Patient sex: M
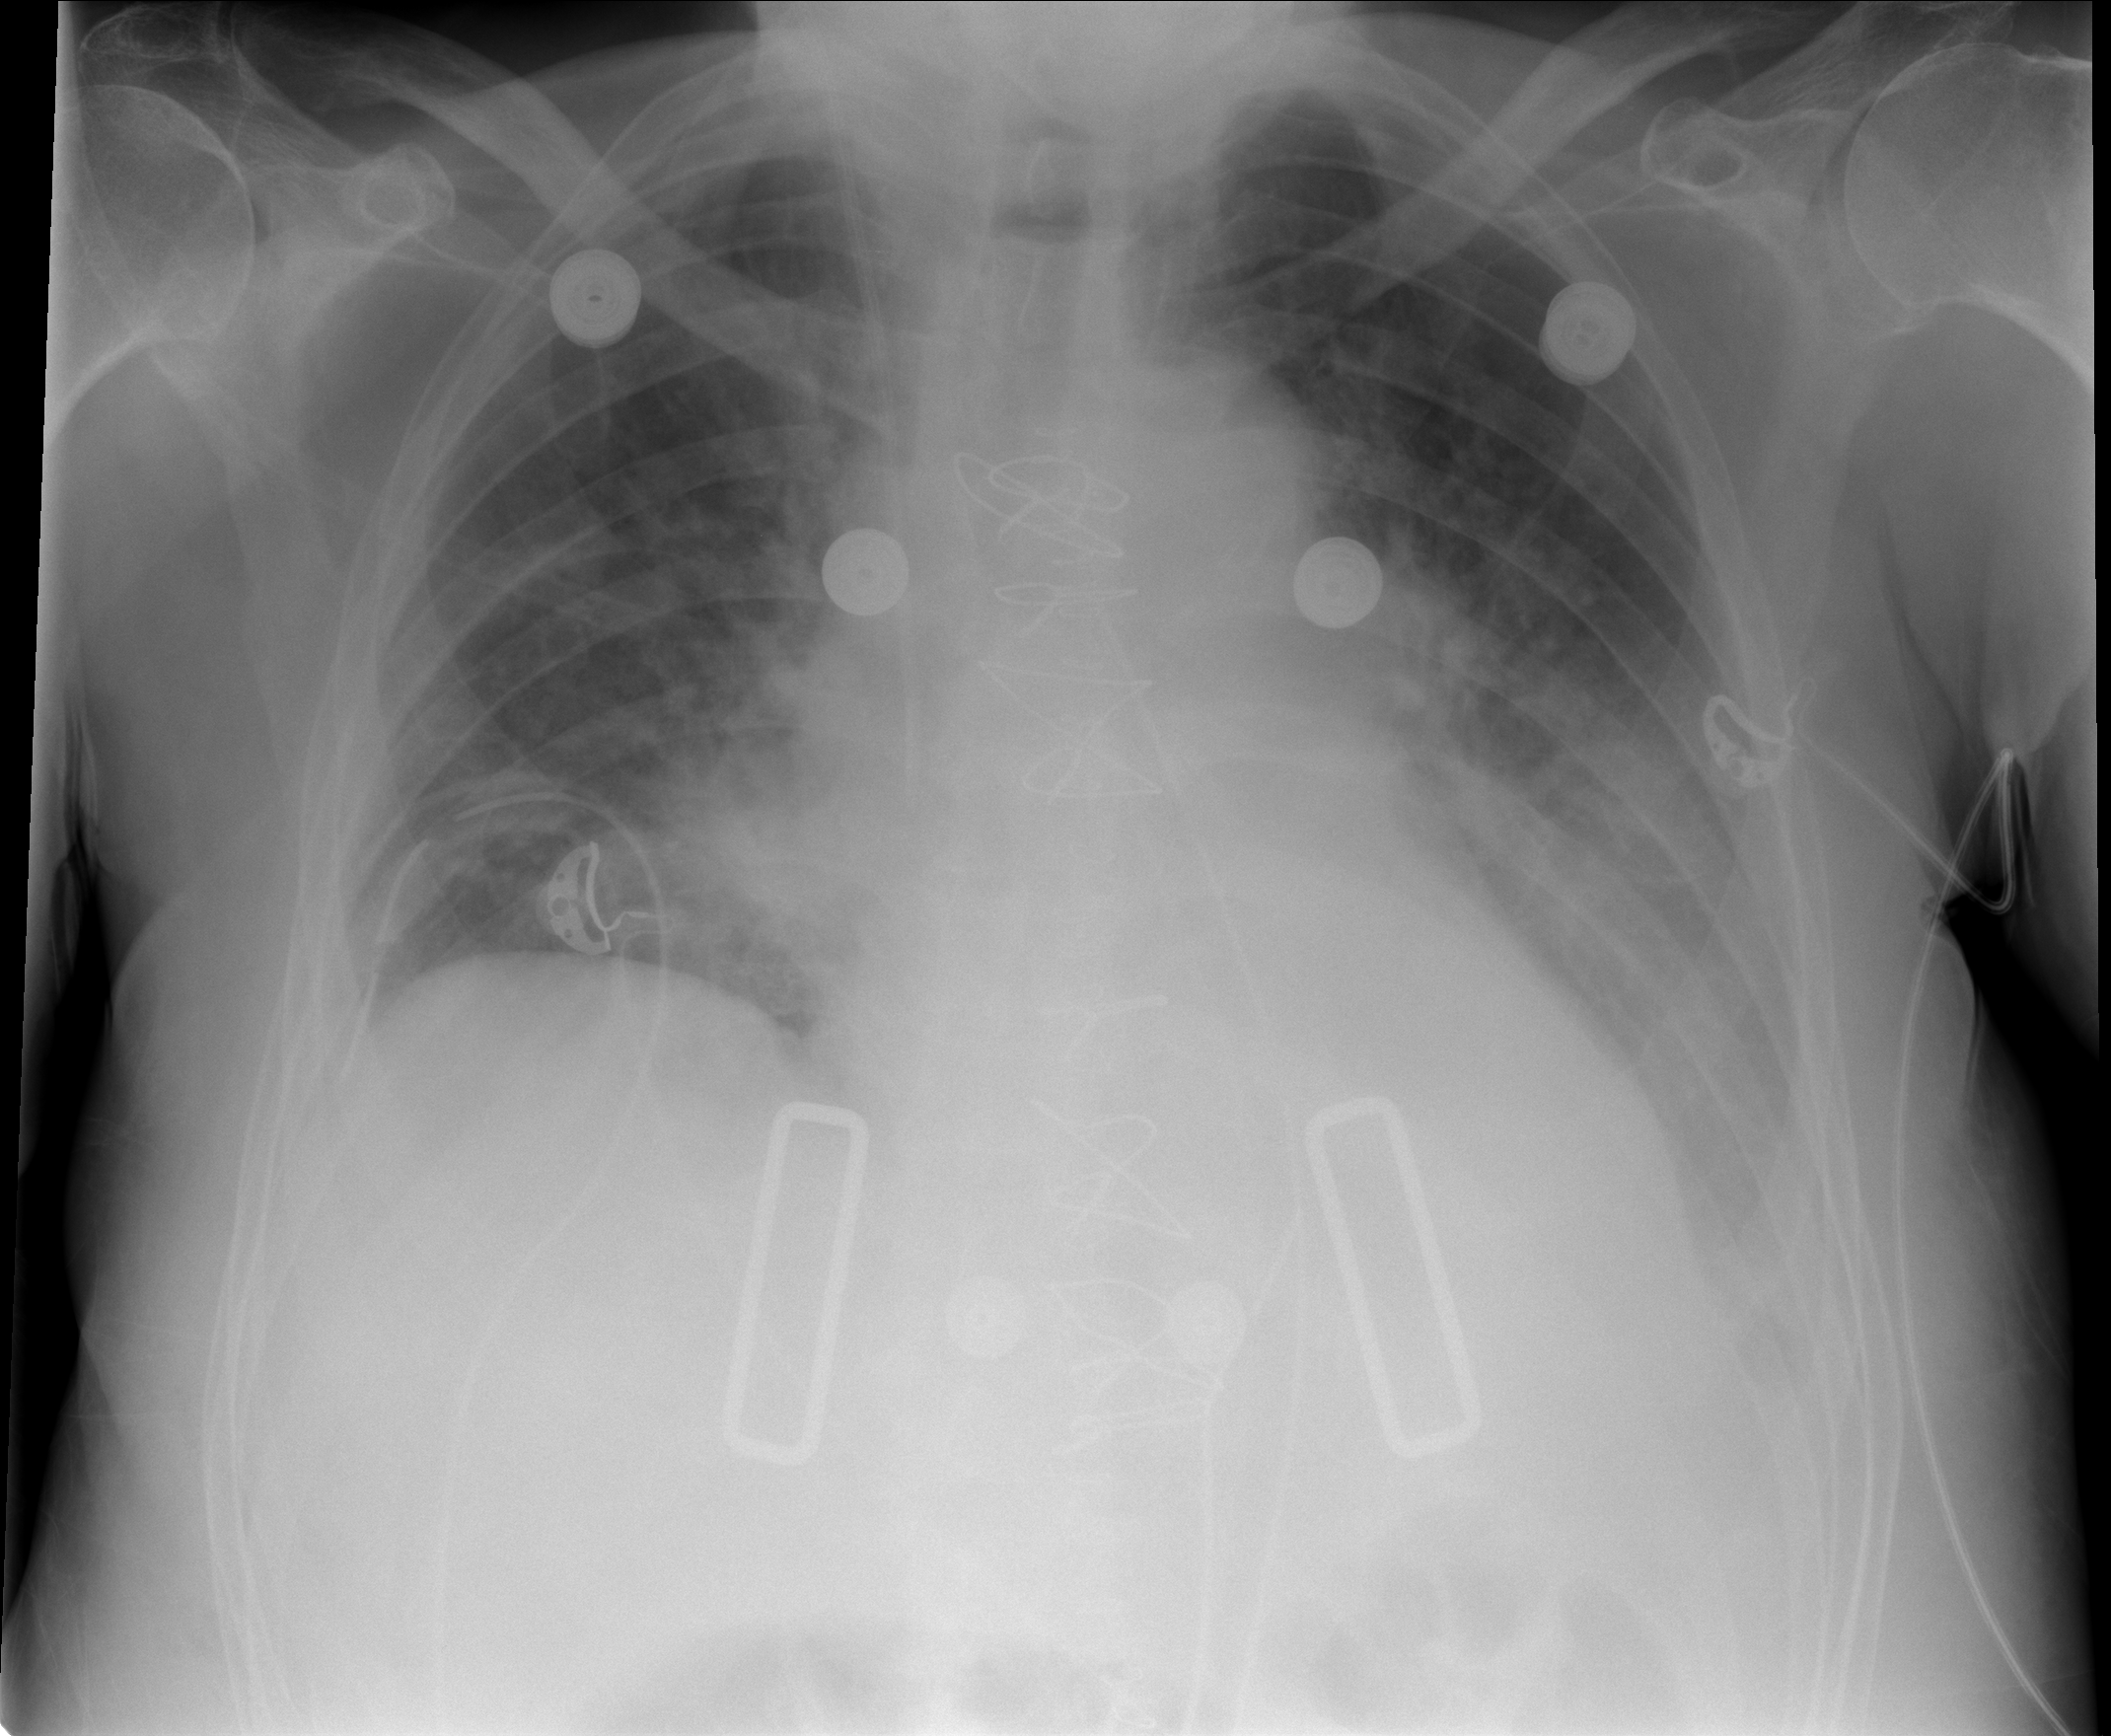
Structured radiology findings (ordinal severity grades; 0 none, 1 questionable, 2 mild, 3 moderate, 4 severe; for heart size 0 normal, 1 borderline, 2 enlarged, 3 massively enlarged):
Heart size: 1
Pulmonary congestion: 2
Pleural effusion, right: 0
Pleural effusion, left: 2
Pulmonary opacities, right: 0
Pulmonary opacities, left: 0
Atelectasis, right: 2
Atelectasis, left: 2